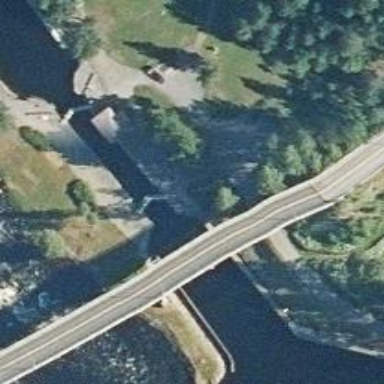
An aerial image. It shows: Lock gate along waterway.